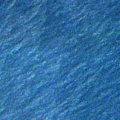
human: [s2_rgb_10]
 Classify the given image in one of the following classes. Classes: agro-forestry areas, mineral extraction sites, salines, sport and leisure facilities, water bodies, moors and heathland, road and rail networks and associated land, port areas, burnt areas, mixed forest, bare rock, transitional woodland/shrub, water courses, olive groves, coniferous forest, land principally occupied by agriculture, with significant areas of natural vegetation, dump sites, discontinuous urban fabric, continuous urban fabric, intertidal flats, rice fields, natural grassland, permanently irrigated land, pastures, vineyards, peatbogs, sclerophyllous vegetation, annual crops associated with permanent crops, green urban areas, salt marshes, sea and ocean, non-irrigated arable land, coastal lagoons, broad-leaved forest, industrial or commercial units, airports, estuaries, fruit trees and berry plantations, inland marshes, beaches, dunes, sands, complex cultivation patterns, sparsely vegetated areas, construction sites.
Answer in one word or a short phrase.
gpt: sea and ocean